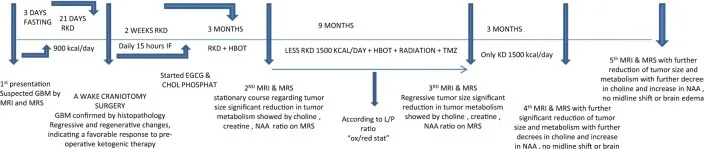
(A) Timeline of clinical course with dates of dietary treatments, magnetic resonance imaging (MRI), magnetic resonance spectroscopy (MRS), and hyperbaric oxygen therapy (HBOT).
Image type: chart (chart)